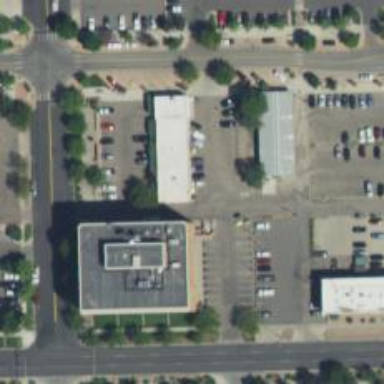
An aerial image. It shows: Parking space.